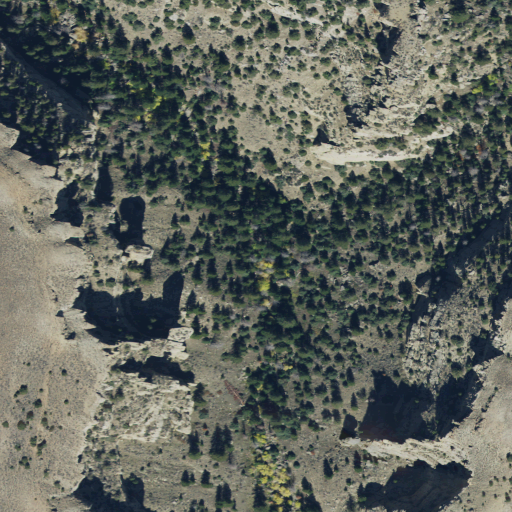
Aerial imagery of valley in Utah named Indian Hollow containing evergreen forest, shrub, and grassland